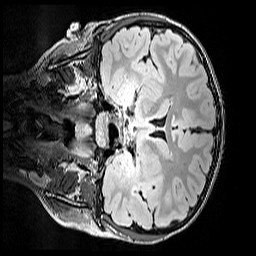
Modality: FLAIR
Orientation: coronal
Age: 9
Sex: male
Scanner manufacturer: siemens
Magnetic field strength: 3 T
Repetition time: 5 s
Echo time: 0.388 s